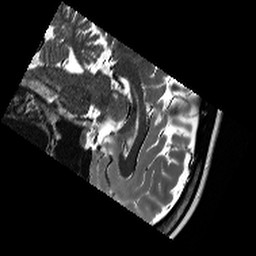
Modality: T2w
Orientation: sagittal
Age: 29
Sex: female
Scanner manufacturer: siemens
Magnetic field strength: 3 T
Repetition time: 13.15 s
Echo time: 0.082 s